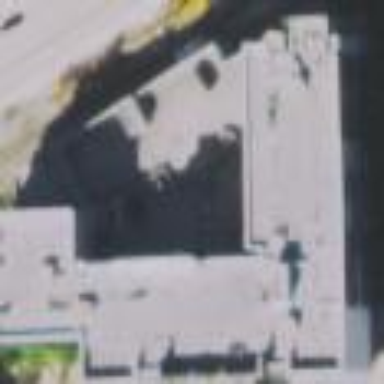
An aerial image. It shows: Hotel building.